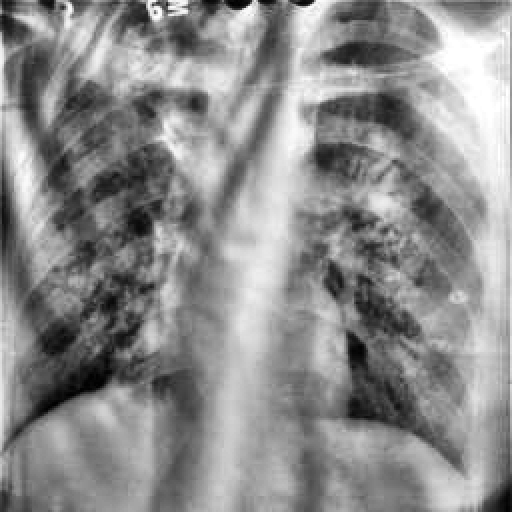
Finding: TUBERCULOSIS